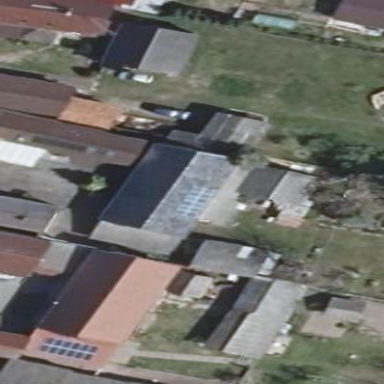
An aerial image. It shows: Gabled building with roof oriented along its structure.